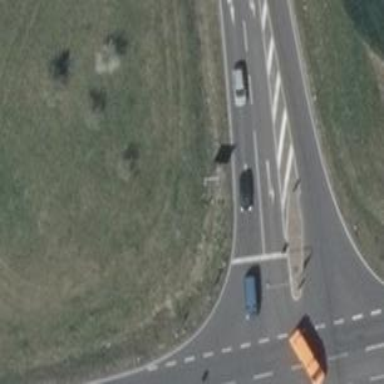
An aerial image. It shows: Secondary road with asphalt surface.